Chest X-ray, PA view. Patient: 14 years old, sex M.
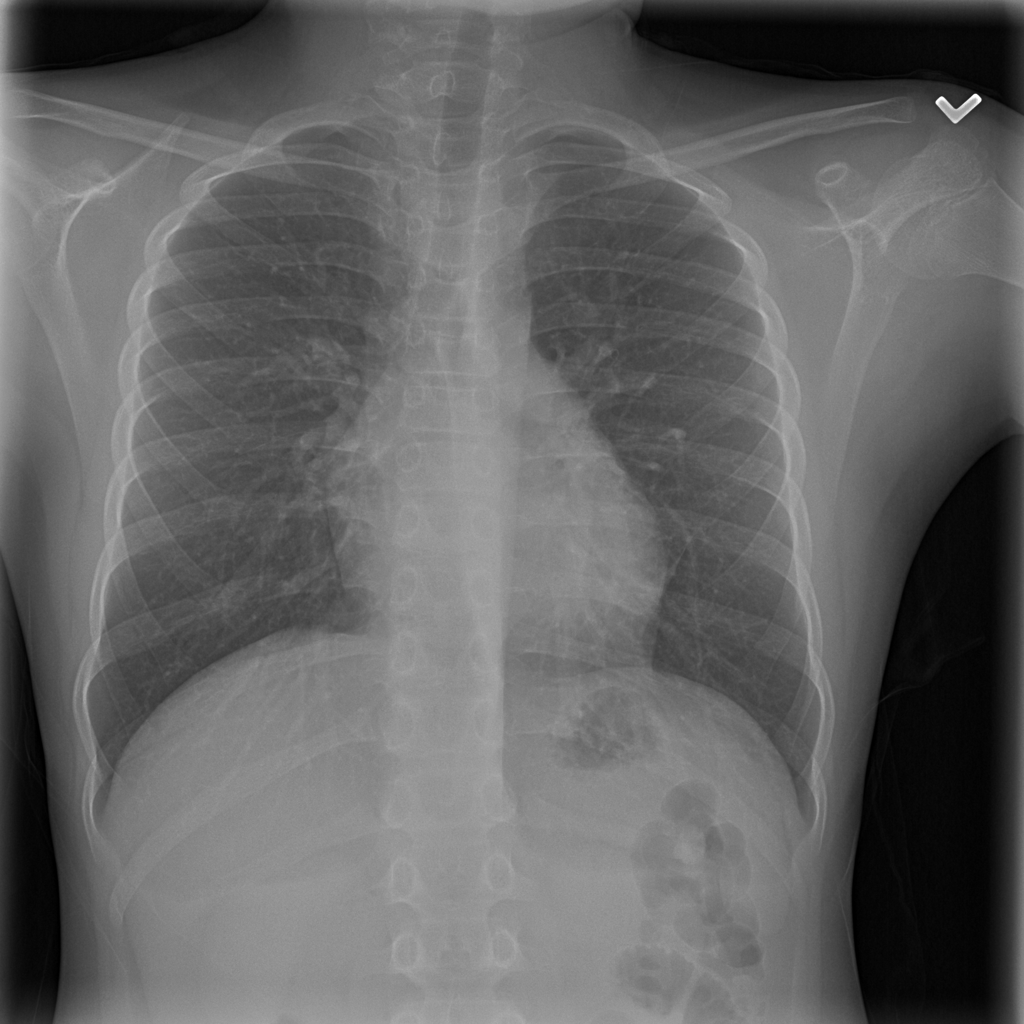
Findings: No Finding